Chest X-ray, PA view. Patient: 53 years old, sex M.
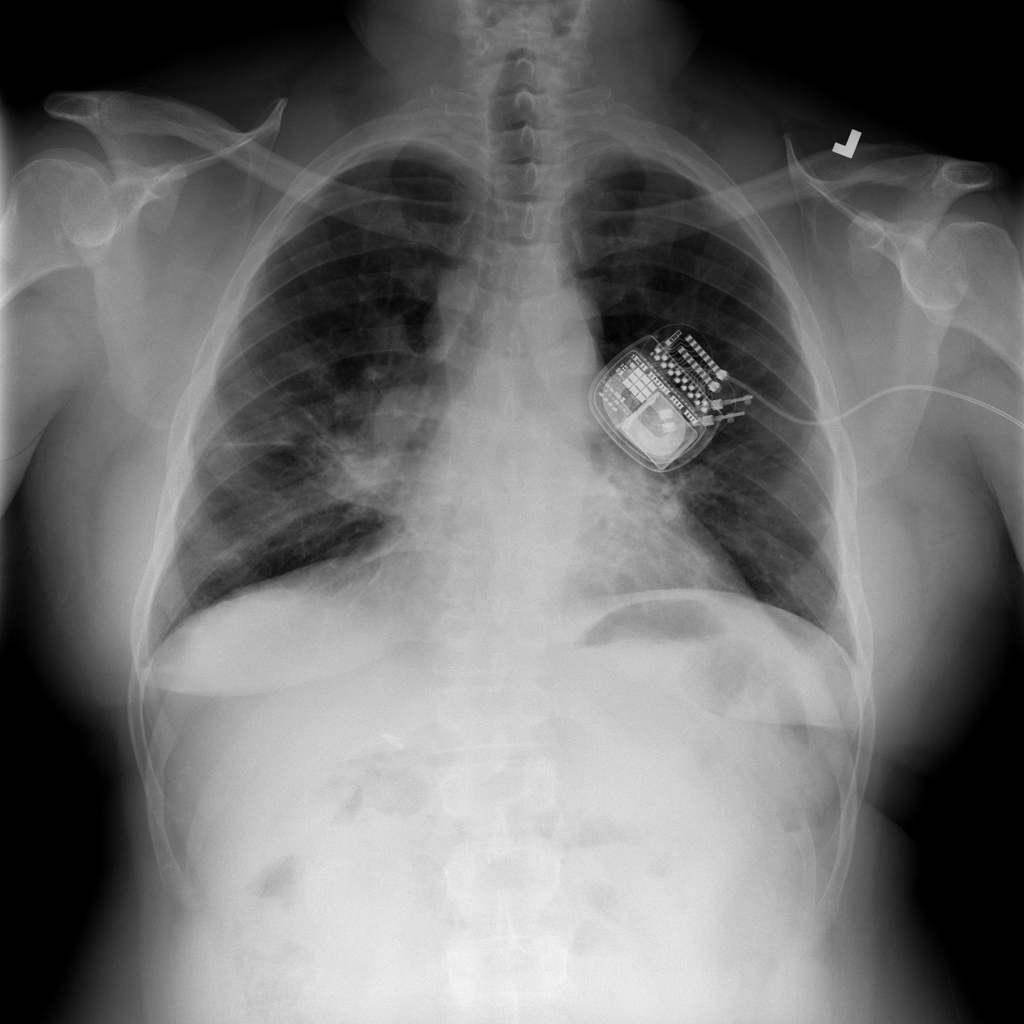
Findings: Consolidation